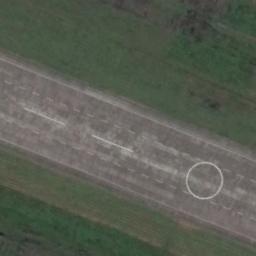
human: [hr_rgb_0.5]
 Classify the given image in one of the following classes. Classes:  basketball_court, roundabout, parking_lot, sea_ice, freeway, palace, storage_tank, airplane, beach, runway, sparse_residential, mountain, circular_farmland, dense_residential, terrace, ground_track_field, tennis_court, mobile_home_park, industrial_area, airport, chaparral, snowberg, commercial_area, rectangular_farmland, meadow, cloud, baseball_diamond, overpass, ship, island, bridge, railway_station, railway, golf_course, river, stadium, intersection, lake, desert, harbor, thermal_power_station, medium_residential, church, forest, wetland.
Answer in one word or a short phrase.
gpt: runway